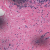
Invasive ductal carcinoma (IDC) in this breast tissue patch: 0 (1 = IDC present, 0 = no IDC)